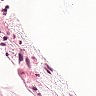
Metastatic tissue present: no